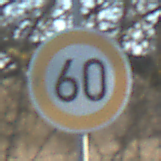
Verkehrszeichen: Geschwindigkeit60
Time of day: MorningAfternoon
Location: Outdoor (Nature)
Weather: Clear
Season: NotSpecified
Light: Natural